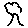
Label: tree